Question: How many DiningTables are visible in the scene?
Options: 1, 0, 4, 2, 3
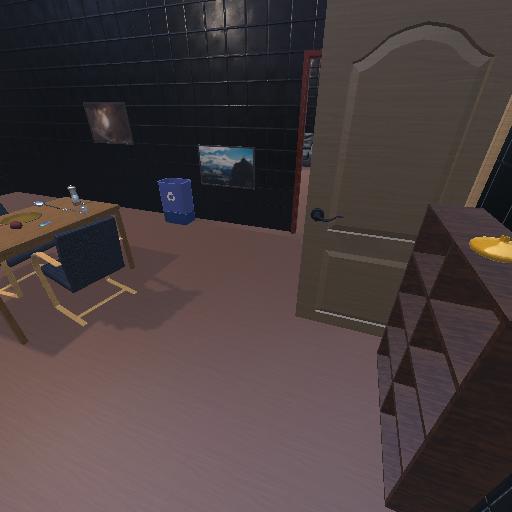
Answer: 1